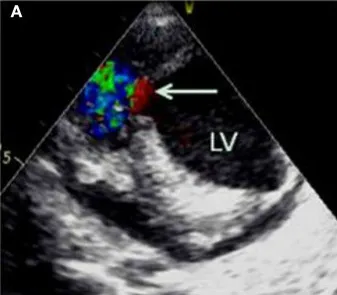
Emergency bedside transthoracic echocardiography revealed funnel shaped M-VSD (A). The white arrows indicate the left and right ventricular shunt orifice (A,B). Color Doppler flow imaging show a bidirectional shunt between the left and right ventricles (A,B). LA, left atrium; RA, right atrium; LV, left ventricle; RV, right ventricle.
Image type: radiology (ultrasound)